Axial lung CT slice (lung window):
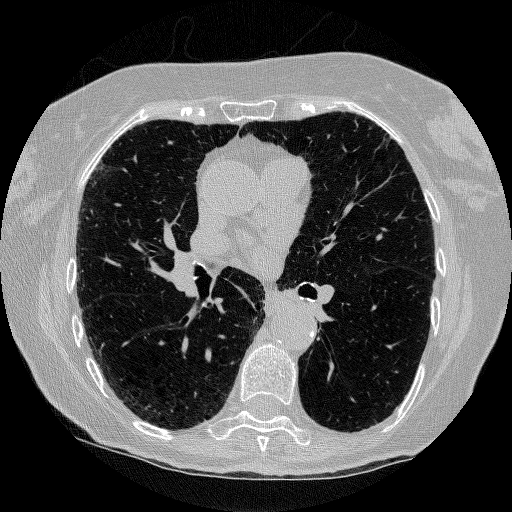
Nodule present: no